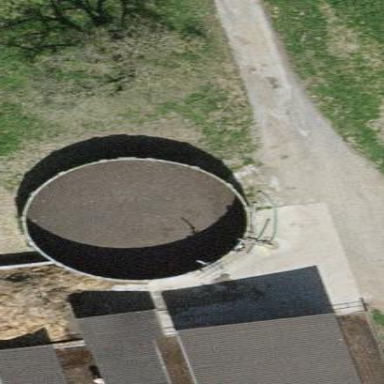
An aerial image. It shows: Storage tank building.